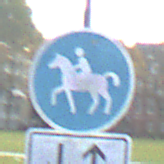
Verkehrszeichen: Reitweg
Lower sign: RichtungsangabeDurchPfeile8
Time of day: MorningAfternoon
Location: Outdoor (Suburban)
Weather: PartlyCloudy
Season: NotSpecified
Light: Natural